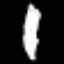
Label: pencil